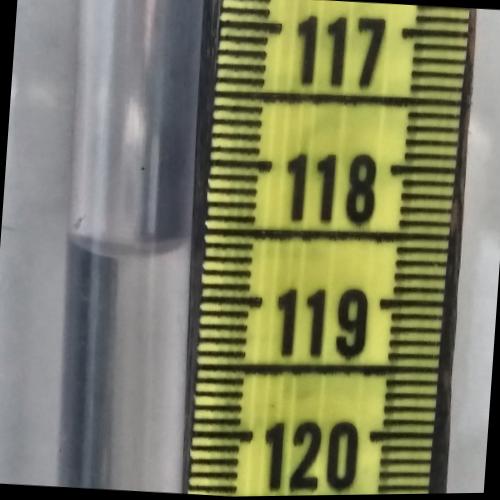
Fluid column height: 118.6 cm